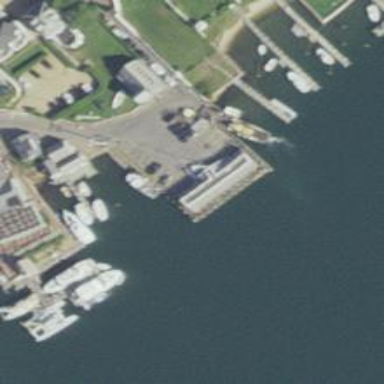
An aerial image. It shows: Ferry terminal.